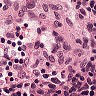
Metastatic tissue present: no